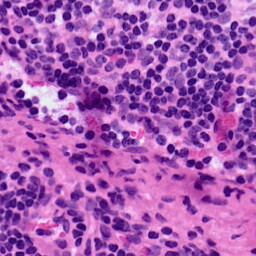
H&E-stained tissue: LymphNode